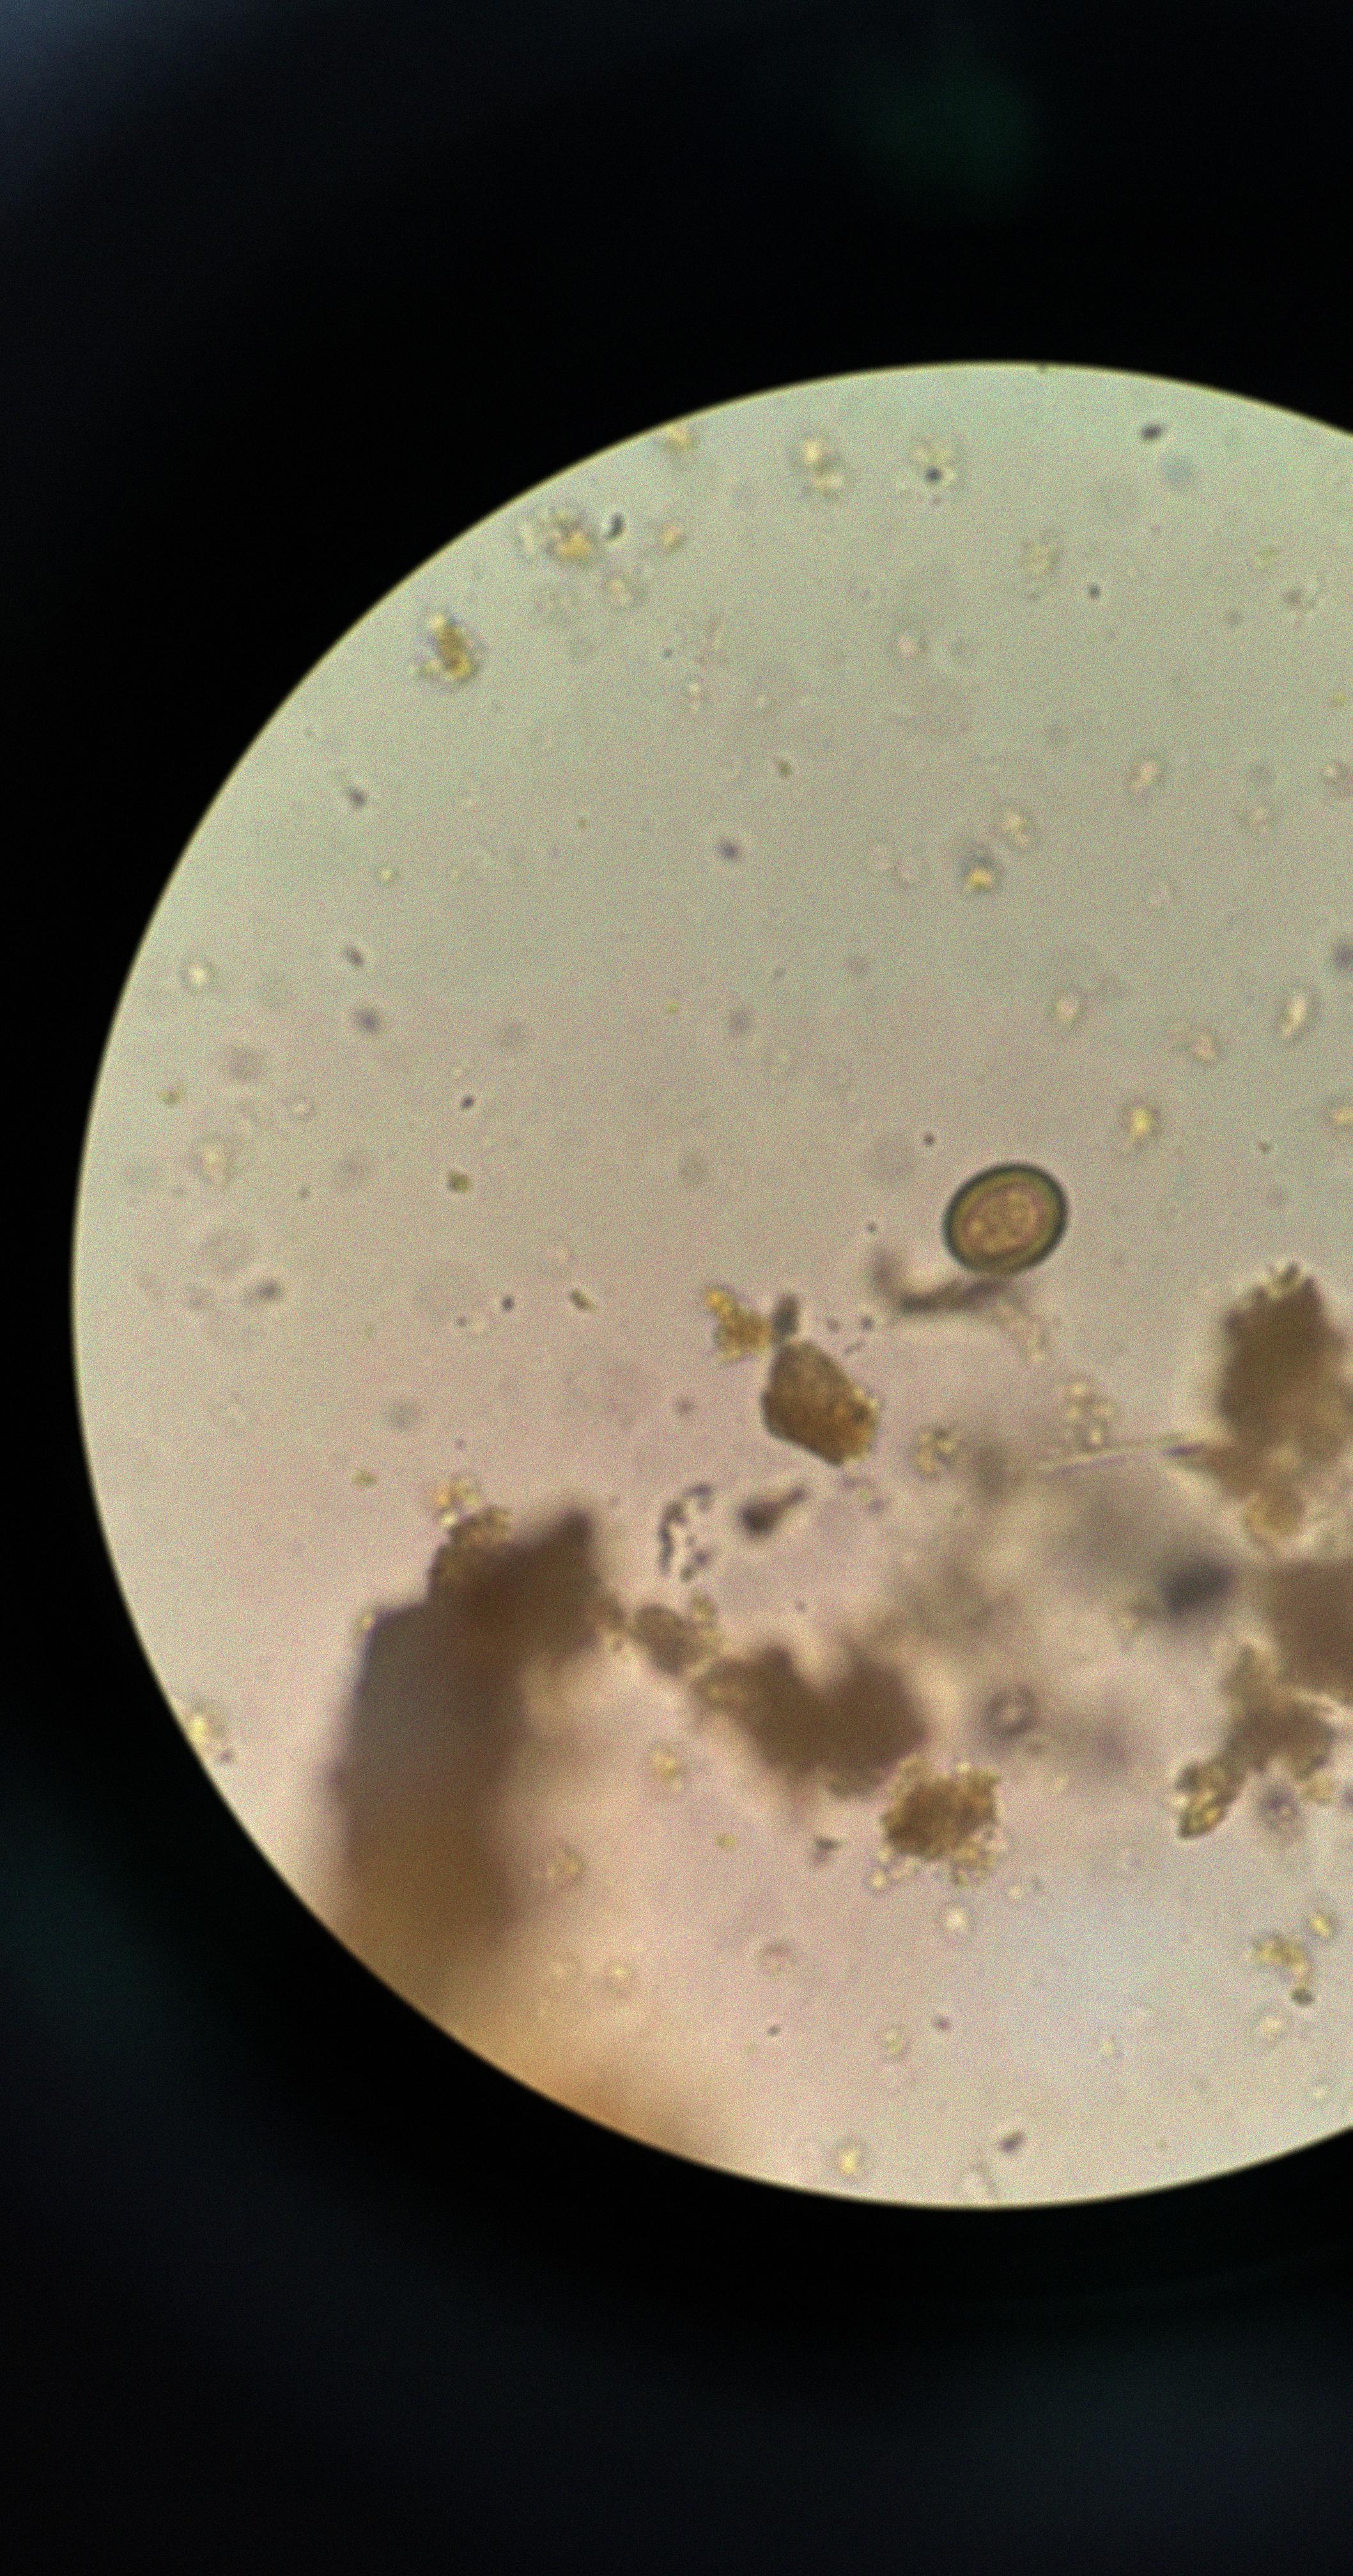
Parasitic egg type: Taenia spp. egg